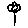
Label: flower